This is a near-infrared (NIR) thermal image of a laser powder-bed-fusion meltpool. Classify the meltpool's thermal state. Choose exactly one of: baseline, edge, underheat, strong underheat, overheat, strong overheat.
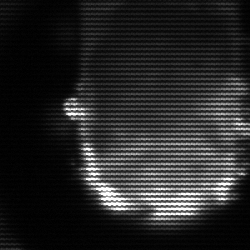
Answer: baseline